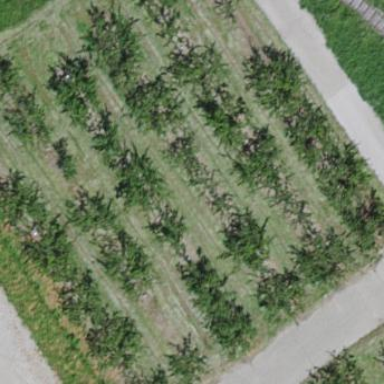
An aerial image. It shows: Orchard.